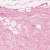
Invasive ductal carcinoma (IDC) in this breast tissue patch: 0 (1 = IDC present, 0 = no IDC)